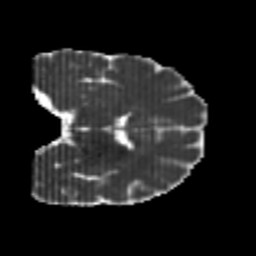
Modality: MD
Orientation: coronal
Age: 22
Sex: male
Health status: healthy
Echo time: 0.074 s